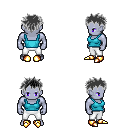
a pixel art fantasy rpg character, male body template, dark elf, purple skin, teal pirate shirt, white pants, gray bedhead hairstyle, gold boots, four views (front, back, left, right), 2x2 character sprite sheet, small pixel art, hard edges, no anti-aliasing